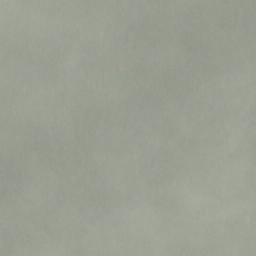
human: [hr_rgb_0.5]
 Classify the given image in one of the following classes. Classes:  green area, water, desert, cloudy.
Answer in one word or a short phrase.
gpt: cloudy